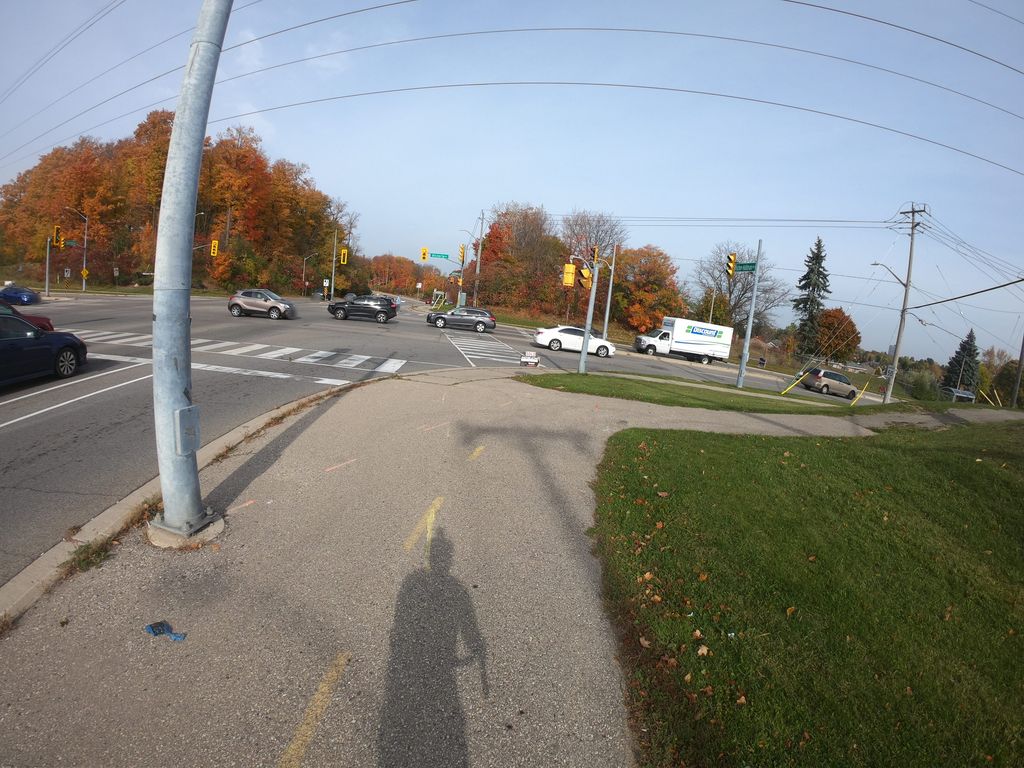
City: kitchener-waterloo